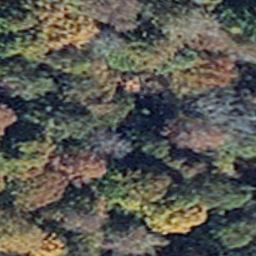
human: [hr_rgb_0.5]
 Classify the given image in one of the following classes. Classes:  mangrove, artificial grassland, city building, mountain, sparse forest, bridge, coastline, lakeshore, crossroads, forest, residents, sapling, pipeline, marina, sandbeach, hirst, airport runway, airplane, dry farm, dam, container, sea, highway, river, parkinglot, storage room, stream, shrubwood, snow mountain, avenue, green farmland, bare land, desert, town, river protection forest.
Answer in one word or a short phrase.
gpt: mangrove